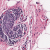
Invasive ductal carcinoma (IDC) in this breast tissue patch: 0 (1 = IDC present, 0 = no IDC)